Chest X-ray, AP view. Patient: 49 years old, sex M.
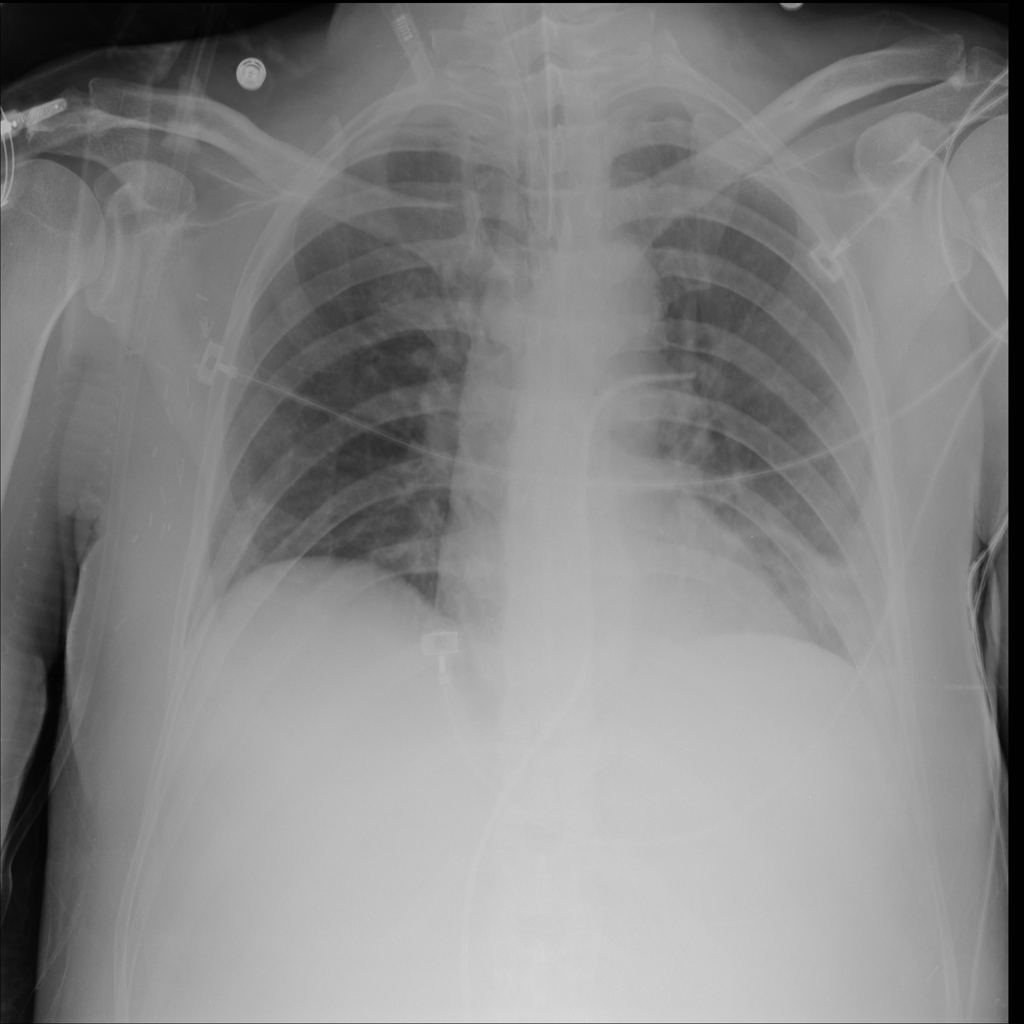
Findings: Infiltration